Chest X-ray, AP view. Patient: 53 years old, sex F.
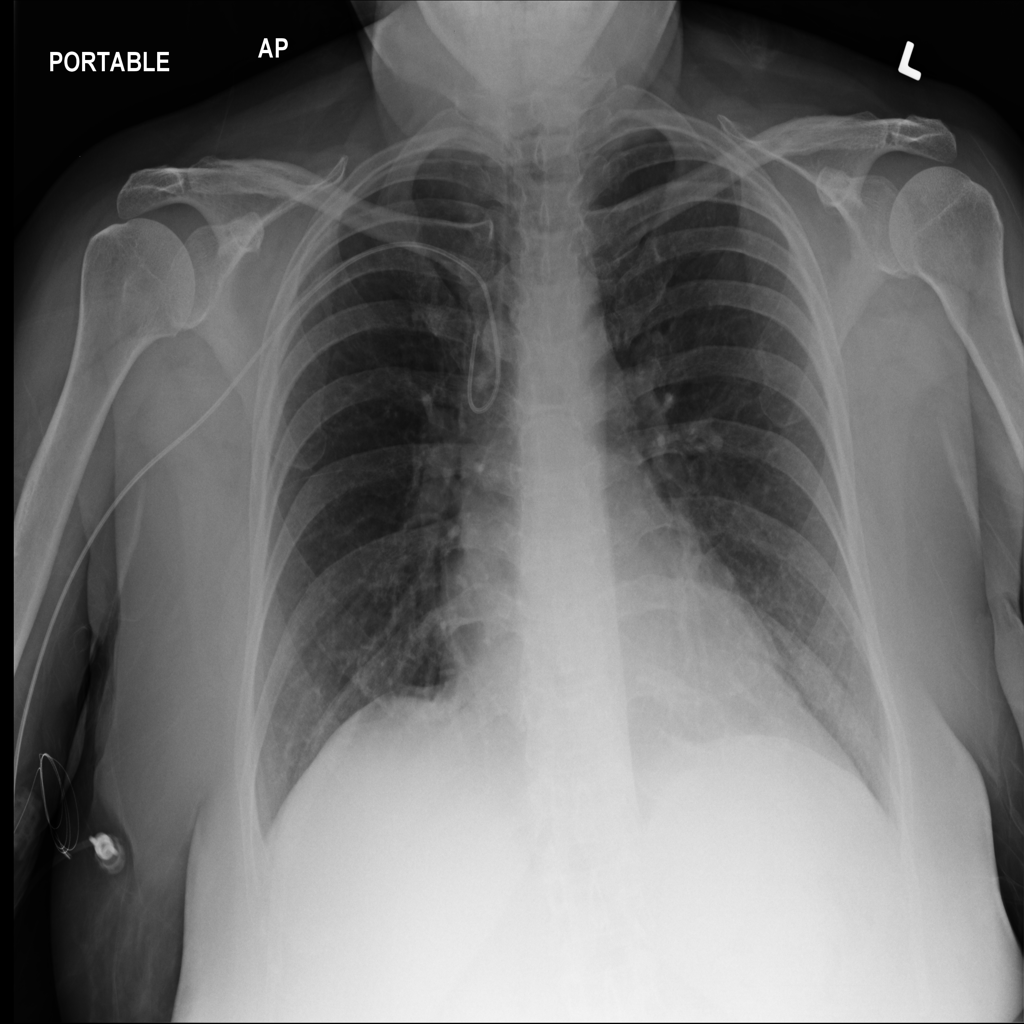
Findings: No Finding